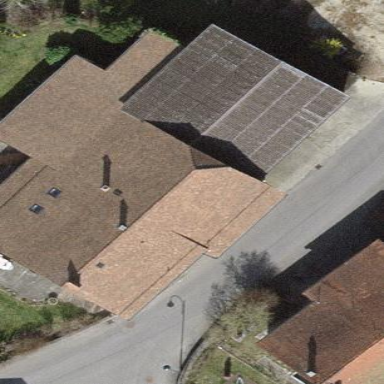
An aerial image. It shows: Simple and straightforward house.